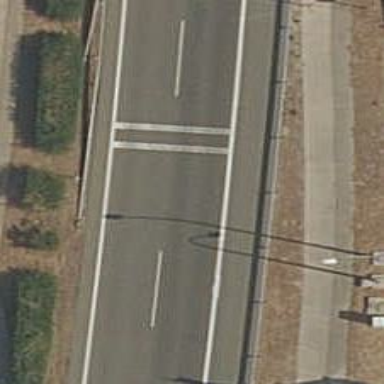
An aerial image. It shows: Traffic calming measure in place: rumble strips.